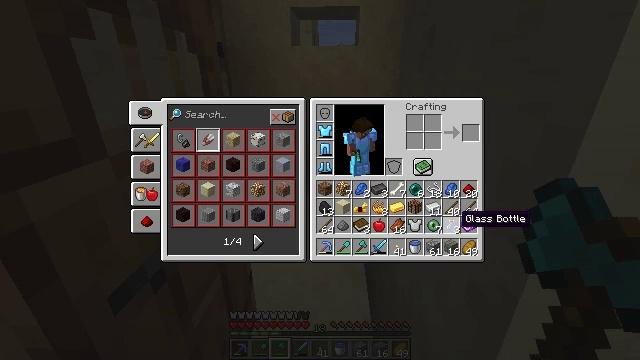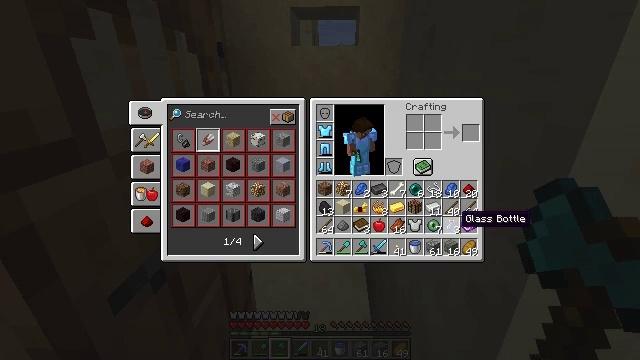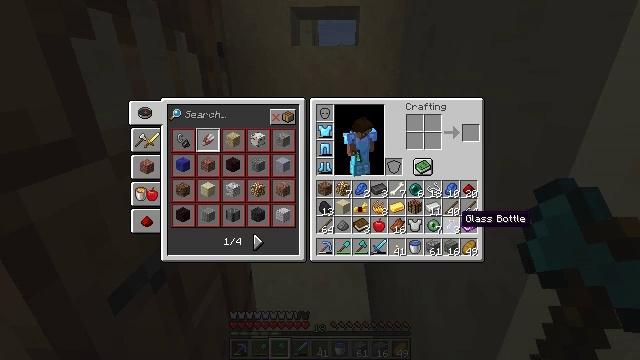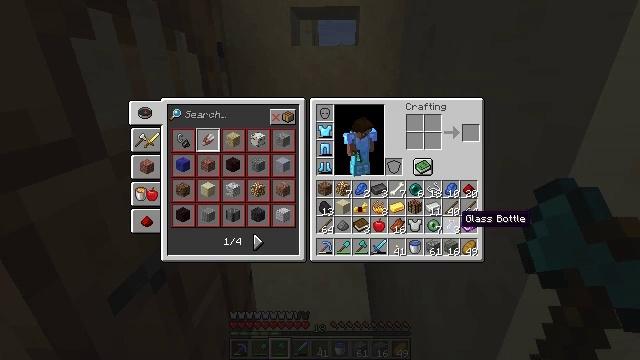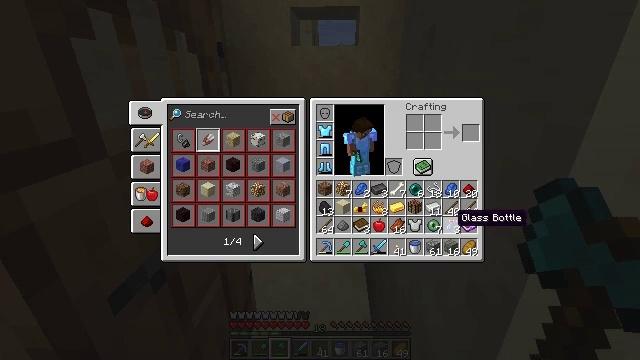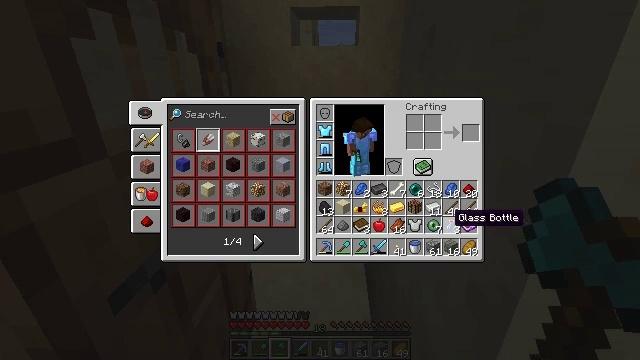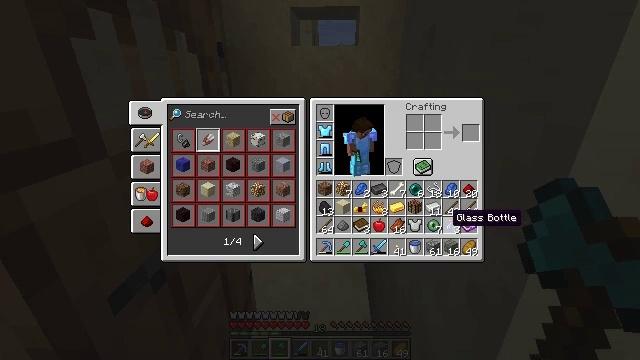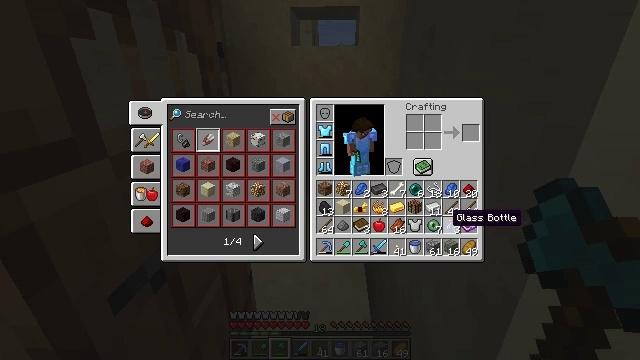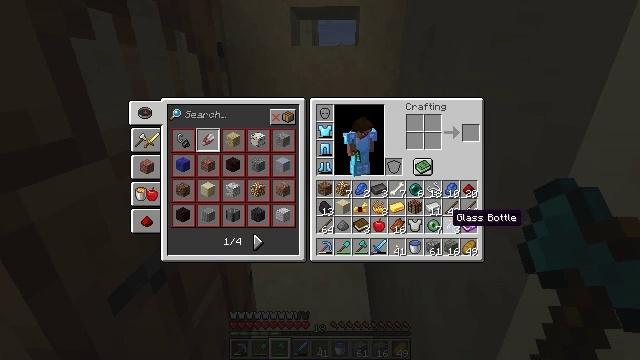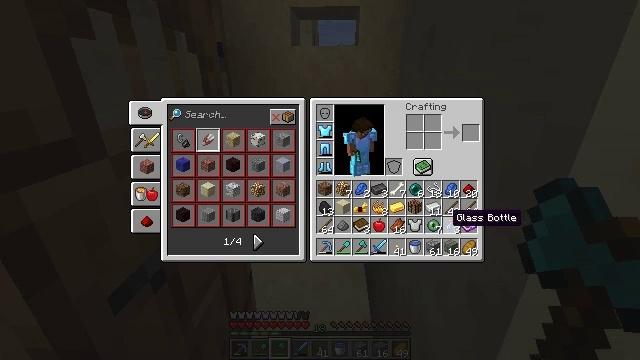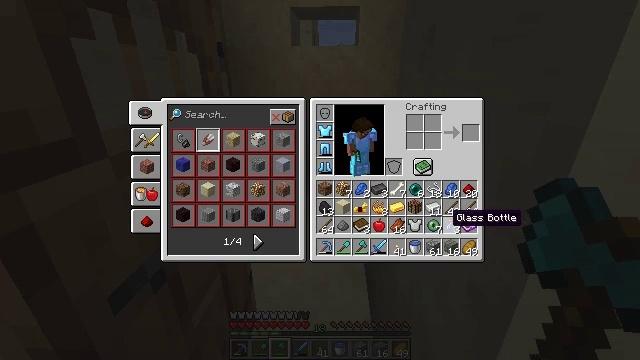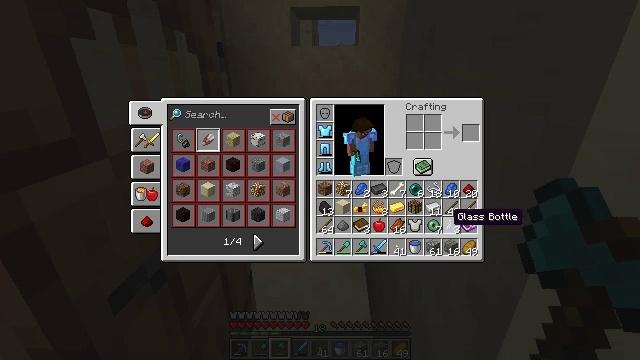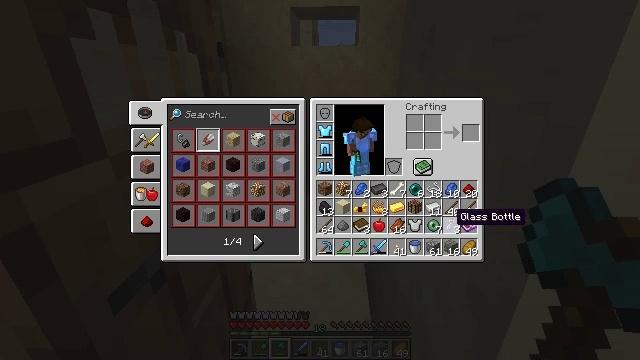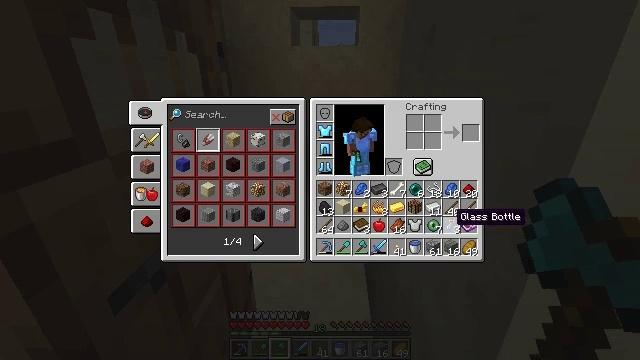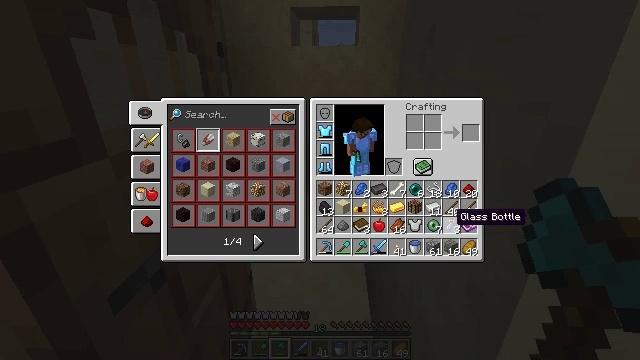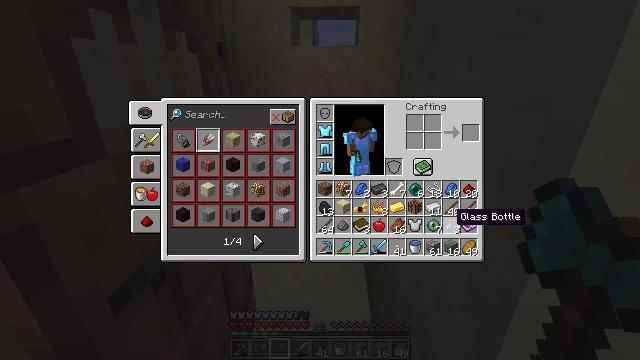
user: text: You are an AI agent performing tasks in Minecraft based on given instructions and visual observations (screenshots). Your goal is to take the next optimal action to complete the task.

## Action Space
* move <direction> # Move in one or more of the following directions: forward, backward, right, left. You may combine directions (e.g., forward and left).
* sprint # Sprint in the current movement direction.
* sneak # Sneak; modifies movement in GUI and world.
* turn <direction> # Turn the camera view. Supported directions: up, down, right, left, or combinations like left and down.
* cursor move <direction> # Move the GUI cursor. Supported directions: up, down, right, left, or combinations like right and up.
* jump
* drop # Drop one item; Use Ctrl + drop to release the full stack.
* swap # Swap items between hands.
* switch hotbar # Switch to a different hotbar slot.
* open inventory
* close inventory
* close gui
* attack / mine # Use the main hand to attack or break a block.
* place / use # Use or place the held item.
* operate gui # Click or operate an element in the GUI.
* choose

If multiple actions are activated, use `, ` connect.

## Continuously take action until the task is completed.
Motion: motion action
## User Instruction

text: Drop a glass bottle.
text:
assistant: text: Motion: no_op
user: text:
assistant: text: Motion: no_op
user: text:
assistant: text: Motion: no_op
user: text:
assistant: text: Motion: no_op
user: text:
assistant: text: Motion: no_op
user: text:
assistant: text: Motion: no_op
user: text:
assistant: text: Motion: no_op
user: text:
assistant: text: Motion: no_op
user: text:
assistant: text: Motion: no_op
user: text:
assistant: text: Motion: no_op
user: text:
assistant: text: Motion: no_op
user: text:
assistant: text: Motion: no_op
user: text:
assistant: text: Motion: no_op
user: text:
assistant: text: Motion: no_op
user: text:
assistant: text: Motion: no_op
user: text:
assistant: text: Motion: no_op
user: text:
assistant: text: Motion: no_op
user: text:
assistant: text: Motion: operate gui
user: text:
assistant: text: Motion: operate gui
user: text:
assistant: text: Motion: operate gui
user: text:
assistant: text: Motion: no_op
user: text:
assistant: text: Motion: cursor move right and up
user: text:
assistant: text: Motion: cursor move right and up
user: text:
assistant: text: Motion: cursor move right and up
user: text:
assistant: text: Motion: no_op
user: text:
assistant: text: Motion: no_op
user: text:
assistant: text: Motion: no_op
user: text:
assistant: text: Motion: no_op
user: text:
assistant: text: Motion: no_op
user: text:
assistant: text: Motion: no_op